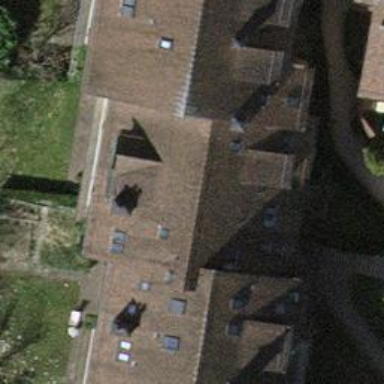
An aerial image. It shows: Building with pitched roof.